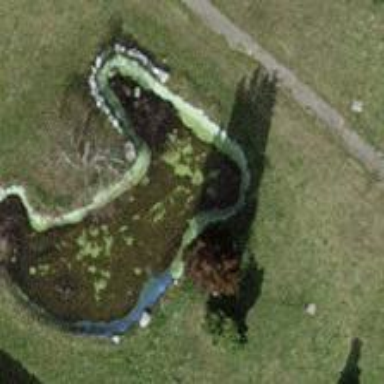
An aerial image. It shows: Pond surrounded by natural water.